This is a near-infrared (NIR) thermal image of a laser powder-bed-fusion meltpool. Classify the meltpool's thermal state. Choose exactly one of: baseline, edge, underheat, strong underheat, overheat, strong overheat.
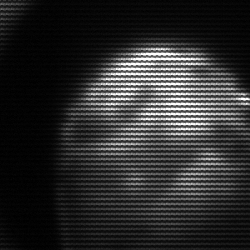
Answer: edge